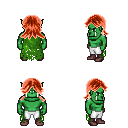
a pixel art fantasy rpg character, male body template, orc, green skin, green tattered cape, white pants, red loose hair, maroon shoes, four views (front, back, left, right), 2x2 character sprite sheet, small pixel art, hard edges, no anti-aliasing